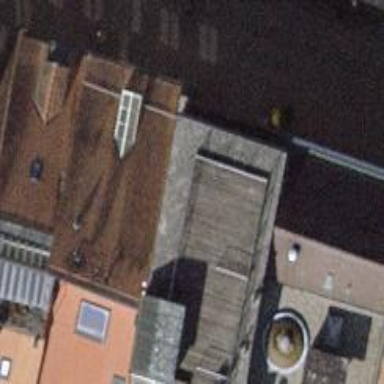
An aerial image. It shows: Cafe.